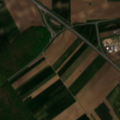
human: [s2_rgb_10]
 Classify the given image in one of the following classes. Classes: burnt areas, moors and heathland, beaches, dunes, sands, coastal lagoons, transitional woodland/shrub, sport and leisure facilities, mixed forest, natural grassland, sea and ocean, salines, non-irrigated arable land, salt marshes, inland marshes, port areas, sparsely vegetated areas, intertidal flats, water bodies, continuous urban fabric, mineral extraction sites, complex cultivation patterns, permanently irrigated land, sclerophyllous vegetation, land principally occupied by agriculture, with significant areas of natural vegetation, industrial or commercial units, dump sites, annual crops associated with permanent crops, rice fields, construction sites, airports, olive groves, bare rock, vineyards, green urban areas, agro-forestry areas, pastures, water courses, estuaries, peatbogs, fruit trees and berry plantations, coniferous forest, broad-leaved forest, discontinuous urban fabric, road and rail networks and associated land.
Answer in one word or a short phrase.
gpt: discontinuous urban fabric, non-irrigated arable land, broad-leaved forest